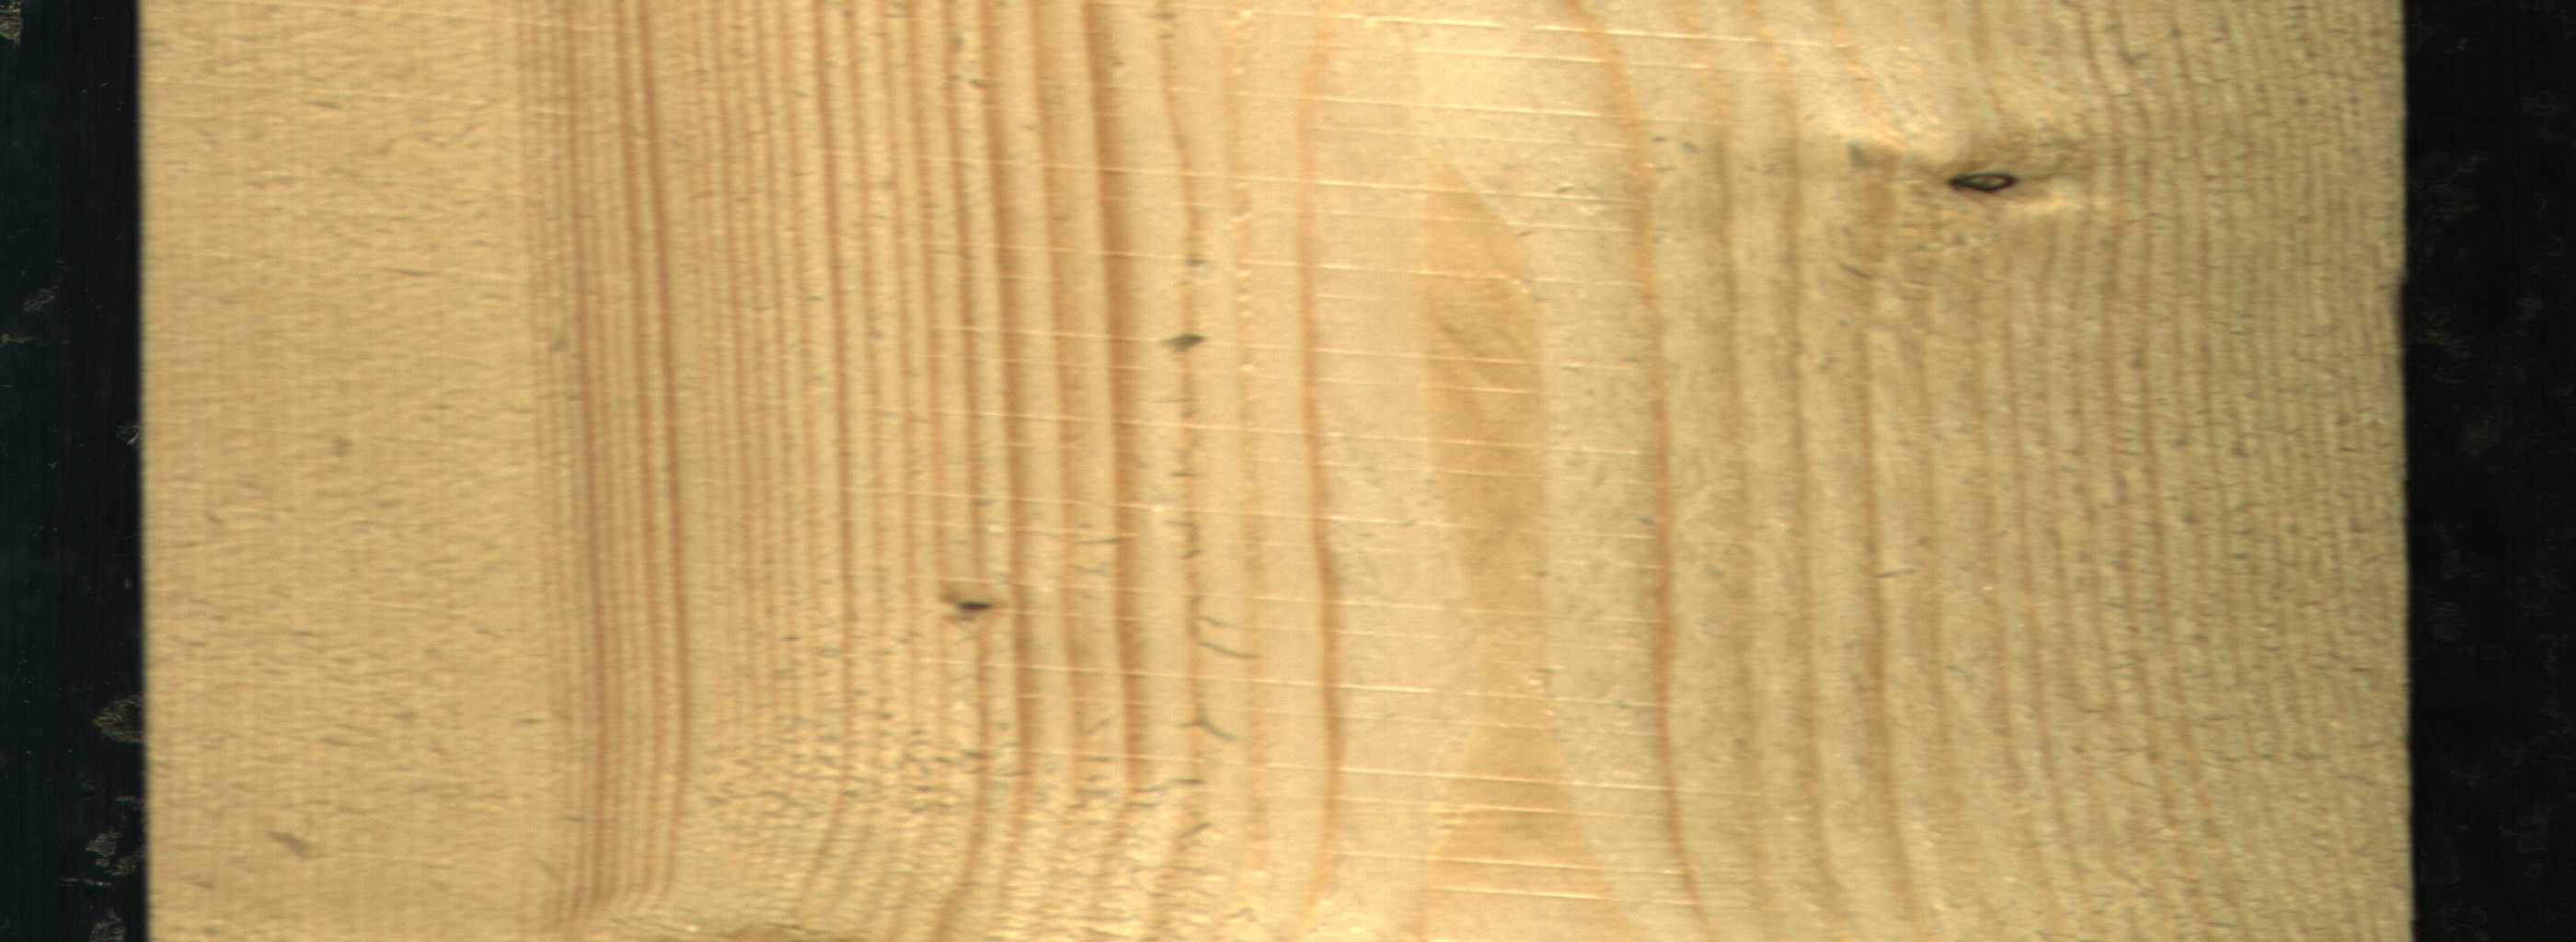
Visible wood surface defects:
Dead_Knot